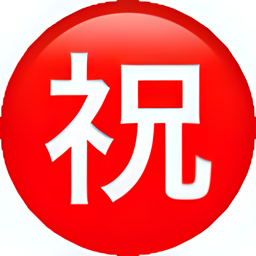
Name: circled ideograph congratulation
Emoji: ㊗
Group: Symbols
Sub-group: alphanum